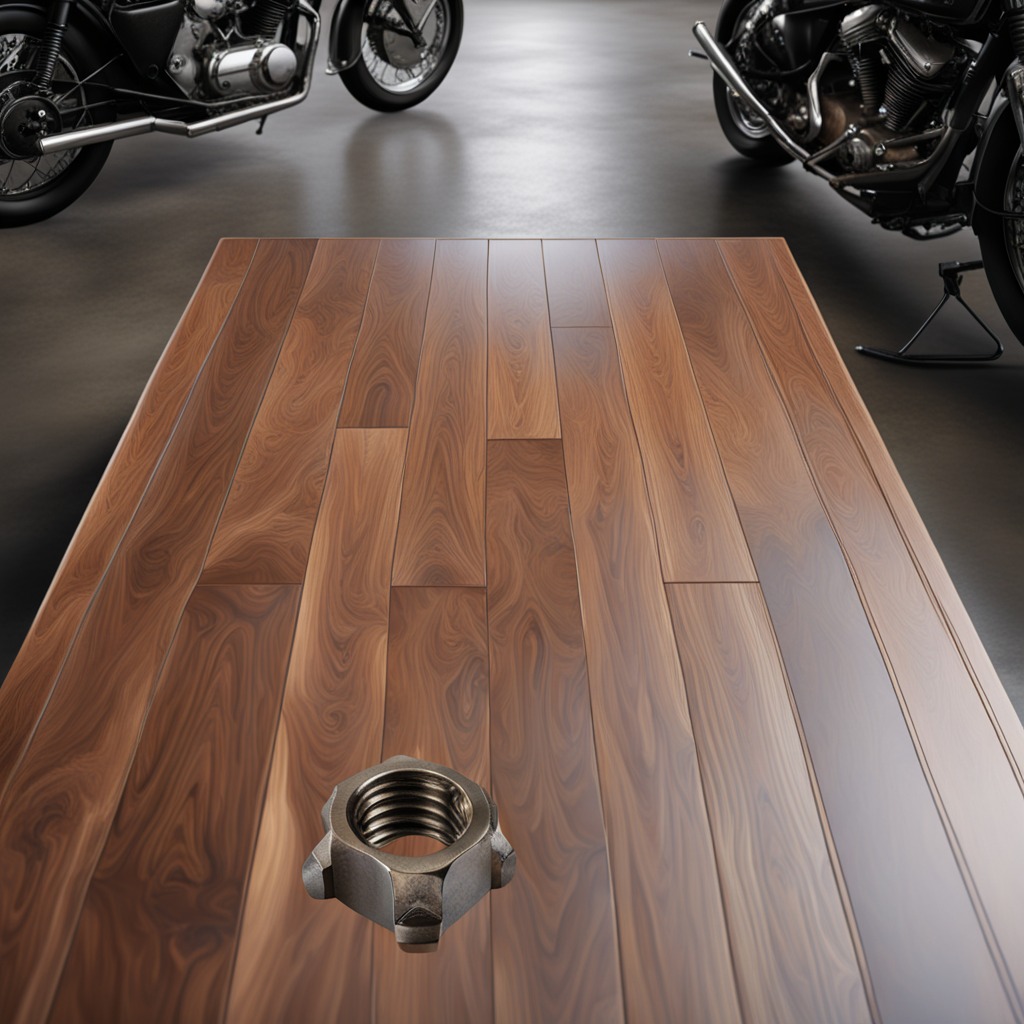
A metal nut is lying on the wooden table in the vintage motorcycle garage.